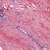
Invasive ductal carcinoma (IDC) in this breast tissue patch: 0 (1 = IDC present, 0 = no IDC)